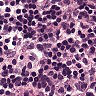
Metastatic tissue present: no